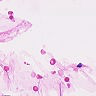
Metastatic tissue present: no